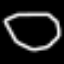
Label: octagon